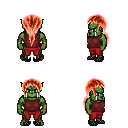
a pixel art fantasy rpg character, male body template, orc, green skin, maroon sleeveless shirt, red pants, red ponytail hairstyle, ghillies, four views (front, back, left, right), 2x2 character sprite sheet, small pixel art, hard edges, no anti-aliasing